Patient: sex M, age 42
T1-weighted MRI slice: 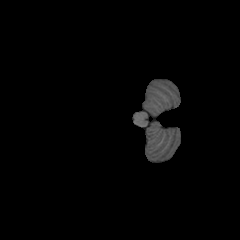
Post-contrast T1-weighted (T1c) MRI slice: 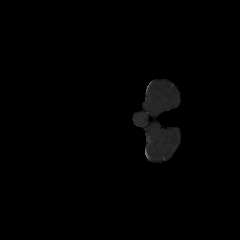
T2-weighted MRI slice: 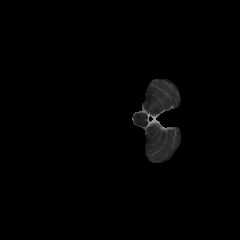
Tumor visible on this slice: no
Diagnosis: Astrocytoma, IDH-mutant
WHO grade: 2